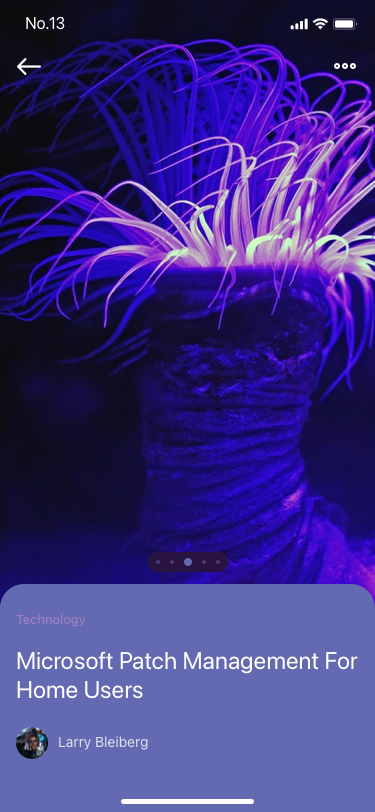
Text in this UI design:
Larry Bleiberg
Microsoft Patch Management For Home Users
Technology